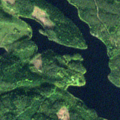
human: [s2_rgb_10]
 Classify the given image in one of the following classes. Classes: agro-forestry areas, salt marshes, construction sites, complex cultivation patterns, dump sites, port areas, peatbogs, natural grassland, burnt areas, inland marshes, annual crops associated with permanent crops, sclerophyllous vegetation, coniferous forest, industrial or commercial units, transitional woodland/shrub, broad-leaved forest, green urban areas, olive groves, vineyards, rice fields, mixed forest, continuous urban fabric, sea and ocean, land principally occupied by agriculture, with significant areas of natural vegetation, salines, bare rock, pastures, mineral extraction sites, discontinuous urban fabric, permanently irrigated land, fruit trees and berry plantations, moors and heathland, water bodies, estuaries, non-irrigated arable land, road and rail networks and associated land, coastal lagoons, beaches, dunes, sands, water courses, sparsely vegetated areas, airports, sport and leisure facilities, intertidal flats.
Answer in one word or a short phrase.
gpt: coniferous forest, mixed forest, water bodies